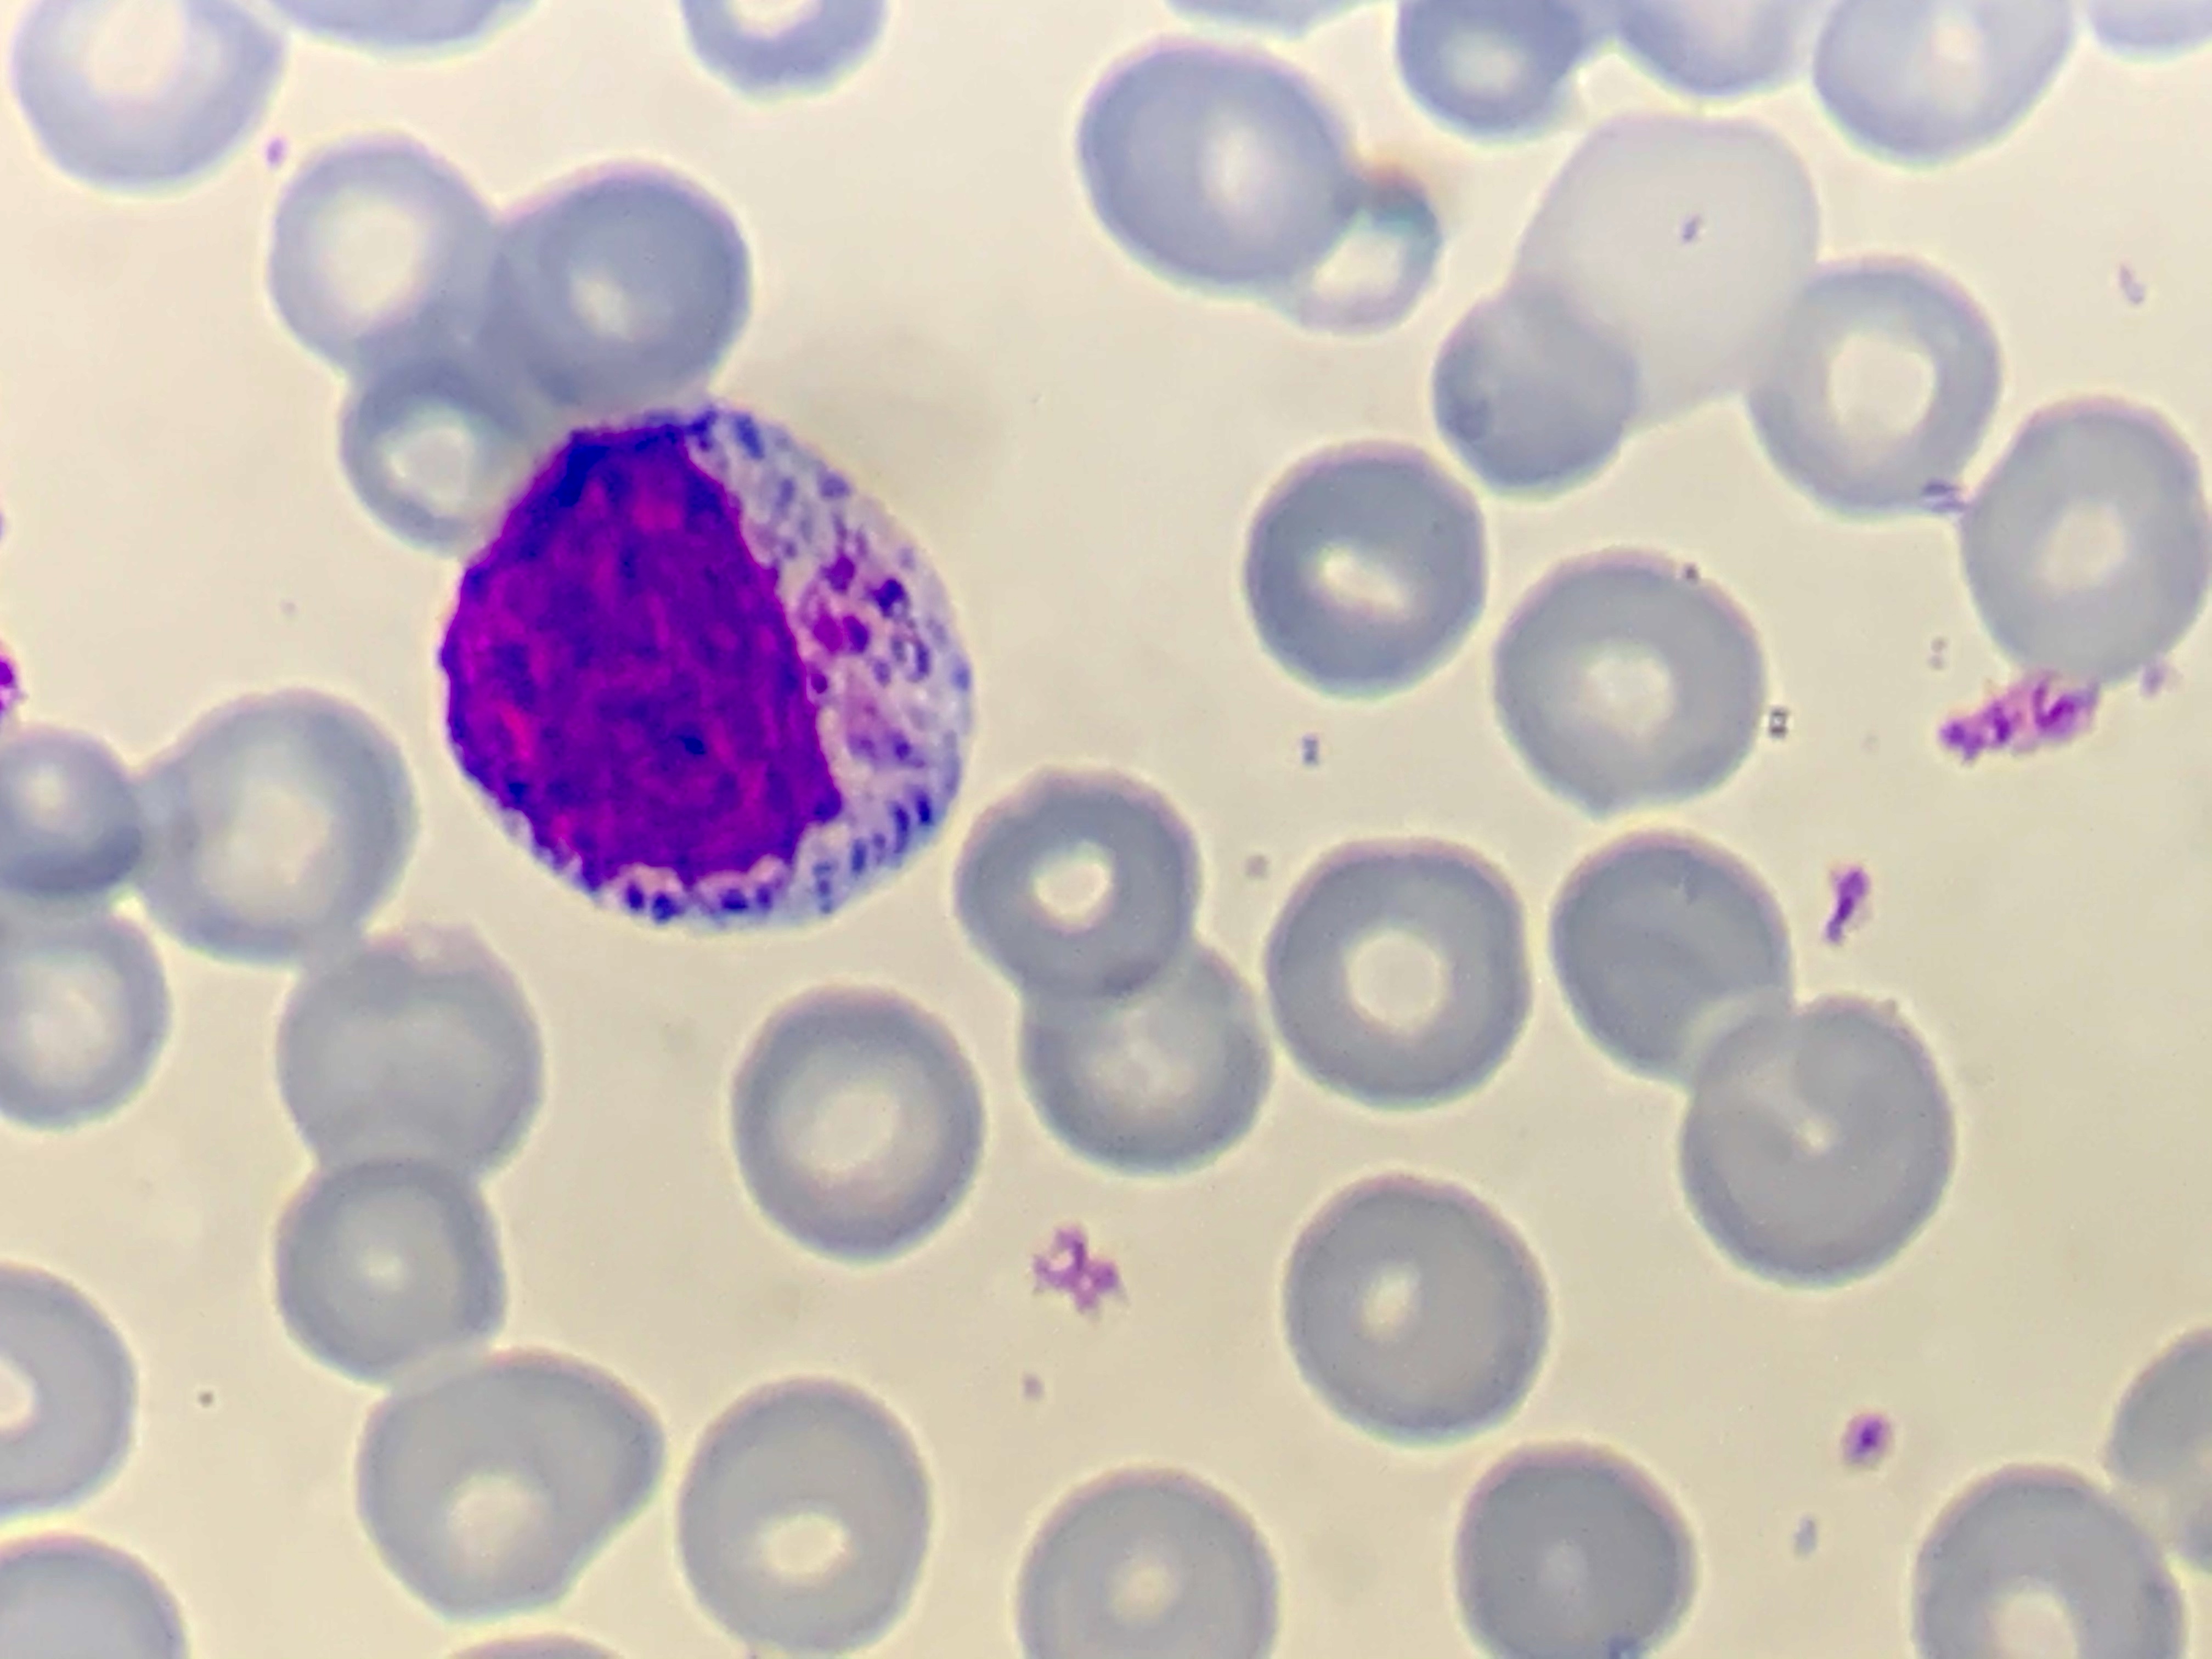
Cell type: PROMYELOCYTES